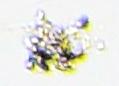
Label: Detritus